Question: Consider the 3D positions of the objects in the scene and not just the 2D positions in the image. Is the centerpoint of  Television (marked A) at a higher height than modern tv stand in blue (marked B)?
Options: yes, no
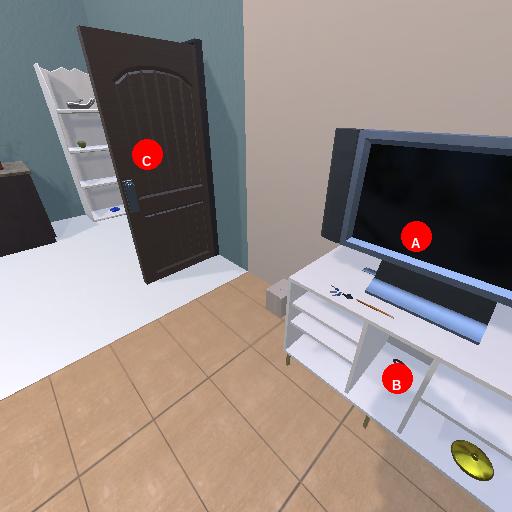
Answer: yes